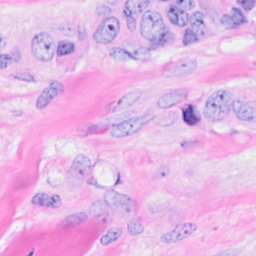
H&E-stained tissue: Breast